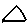
Label: triangle